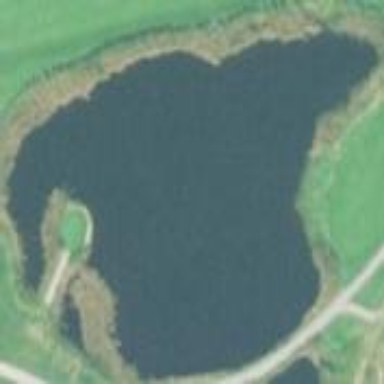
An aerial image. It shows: Water hazard on golf course.